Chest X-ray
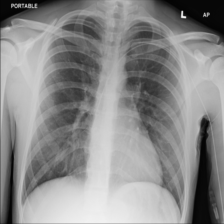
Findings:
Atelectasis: negative
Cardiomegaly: negative
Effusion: negative
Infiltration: negative
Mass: negative
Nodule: negative
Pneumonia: negative
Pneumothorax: negative
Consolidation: negative
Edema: negative
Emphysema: negative
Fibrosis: negative
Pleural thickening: negative
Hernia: negative